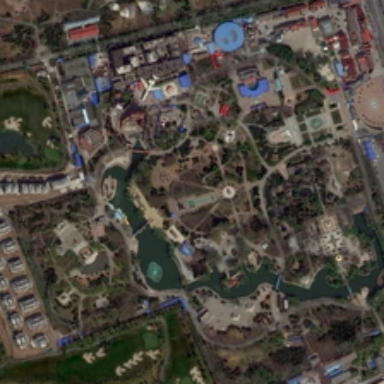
The park with a lake in the corner is surrounded by roads .